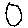
Label: circle